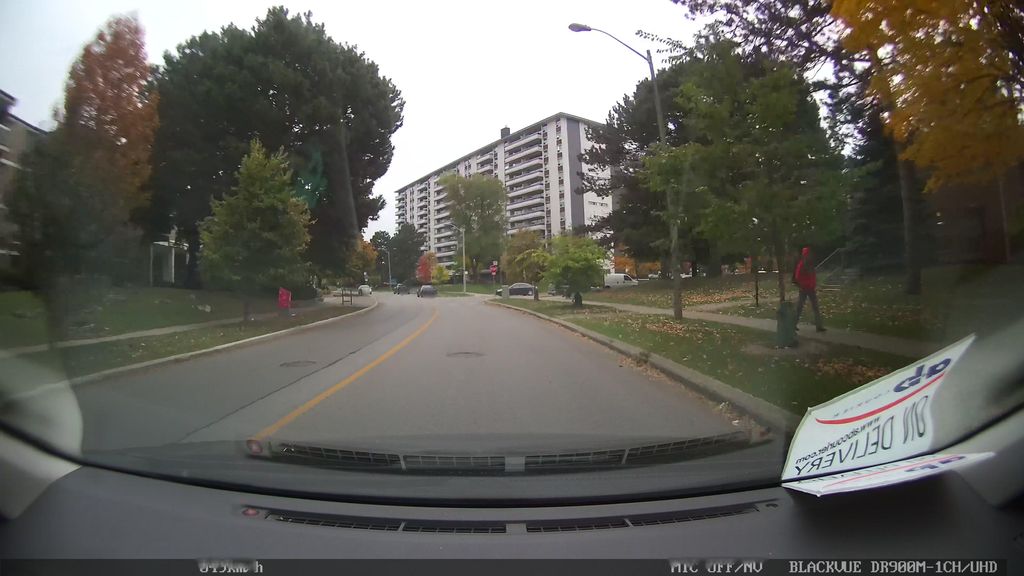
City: toronto